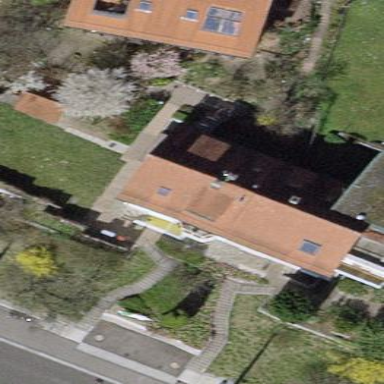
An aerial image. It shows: Semi-detached house.